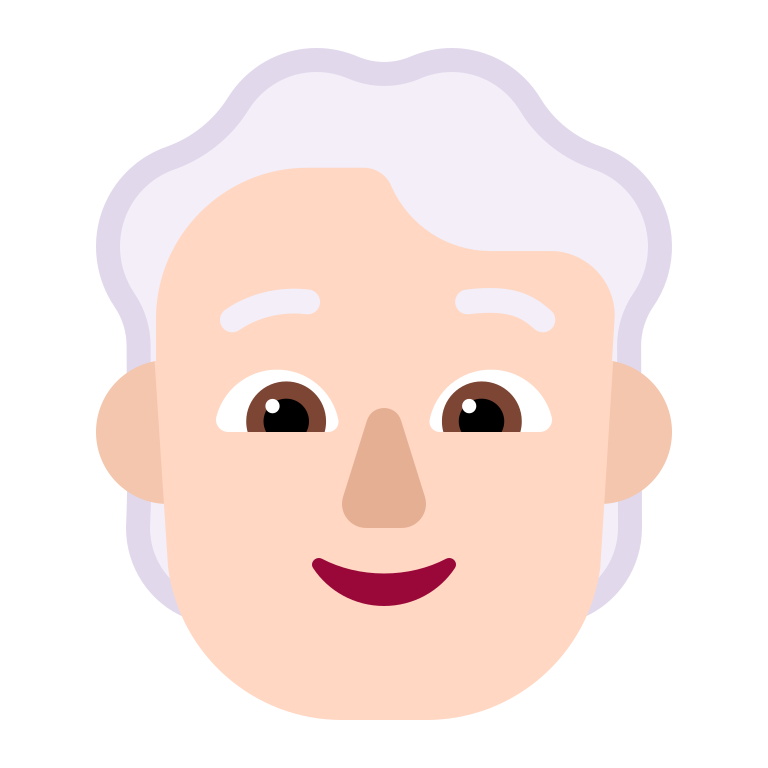
person white hair flat light